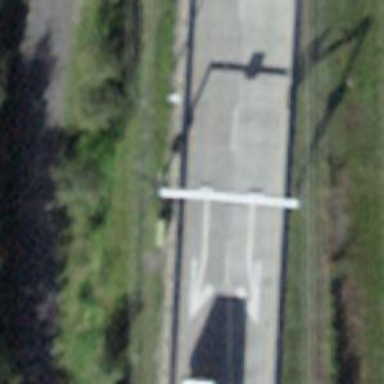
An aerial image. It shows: Street cabinet used for traffic control.